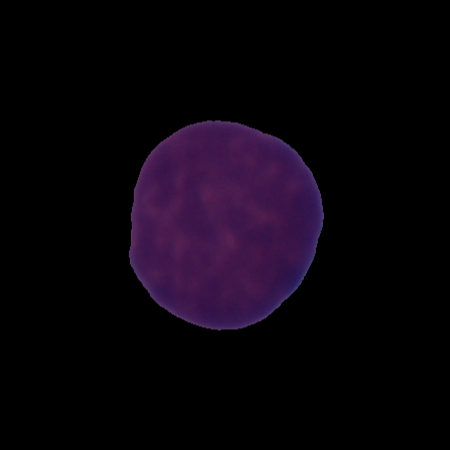
Label: cancer